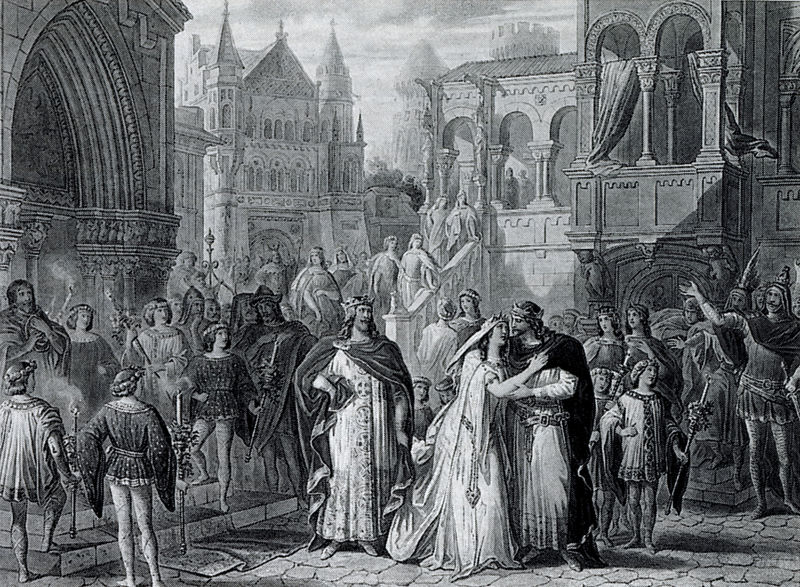
Titel: Szenenillustration zu "Lohengrin" nach der Münchner Neuinszenierung vom 16.Juni 1867. 2.Aufzug, 5. Szene, Burghof in Antwerpen.
Künstler: Michael Echter
Schlagwörter: dunkel, gemälde, gruppe, himmel, mann, schatten, umhang, weiß, wolken, frauen, menschen, stadt, fenster, frau, frisur, grau, haar, hut, kleid, licht, männer, schwarz, straße, säule, säulen, tür, vordergrund, zeichnung, blick, dach, gebäude, gürtel, schleier, schleiher, schloss, fest, gesellschaft, leute, malerei, menge, teppich, versammlung, bart, feier, hose, diener, mensch, stein, ärmel, bild, vorhang, häuser, kirche, gewand, haare, mantel, kind, paar, tochter, vater, gotik, krone, prinzessin, renaissance, kinder, pferd, turm, skulptur, balkon, schleppe, liebe, umarmung, bogen, fassade, pflaster, grafik, graphik, hof, platz, romantik, treppe, treppen, könig, soldaten, braut, kerzen, stufe, stufen, junge, tor, balkone, bögen, umarmen, eingang, arkade, ruine, burg, tumr, türmchen, türme, palast, dom, abschied, geld, weinen, druck, druckgraphik, schwarzweiss, radierung, stich, illustration, schwert, soldat, volk, zeremonie, münster, ritter, arkaden, kathedrale, rom, portal, ehepaar, ehe, jüngling, spitzbogen, flehen, mittelalter, märchen, historienmalerei, romanik, empfang, prinz, marktplatz, nibelungen, hochzeit, könige, strumpfhosen, königin, ereignis, kupferstich, anbetung, bitte, deutschrömer, verzierungen, tränen, kostbar, zepter, szepter, verlobung, zinne, kronen, kriche, lakaien, neoklassizismus, protal, agora, biforium, neuschwanstein, stiege, bräutigam, heirat, trauung, heiraten, moritz von schwind, nibelungensage, pagen, artus, page, gesellen, beinkleider, knappen, kron, königspaar, hofnarren, eheschließung, pflanzstock, verheiratung, gewändeportal, rkinder, liebspaar, arpaar, prinziessin, ehepaa, prtral, pürtal, fürstenhochzeit, gekrönte häupter